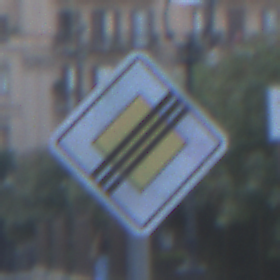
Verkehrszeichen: EndeVorfahrtsstrasse
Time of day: SunriseSunset
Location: Outdoor (Urban)
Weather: PartlyCloudy
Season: NotSpecified
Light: Natural